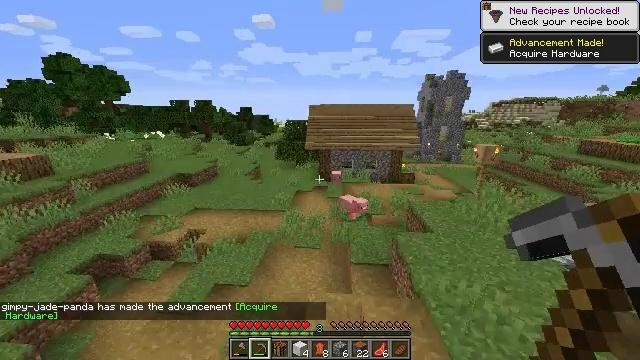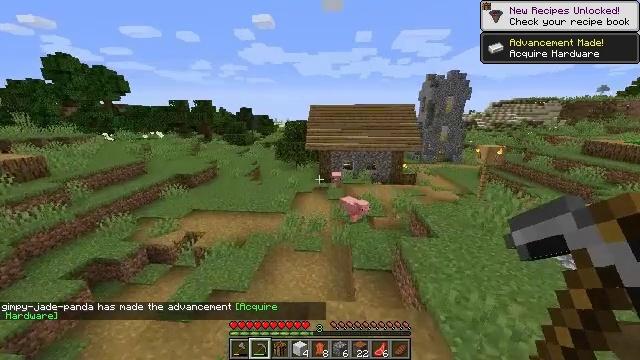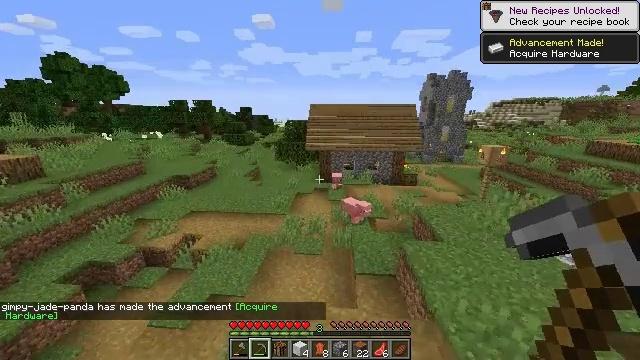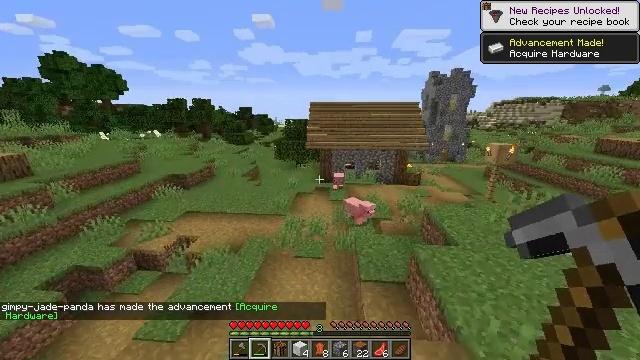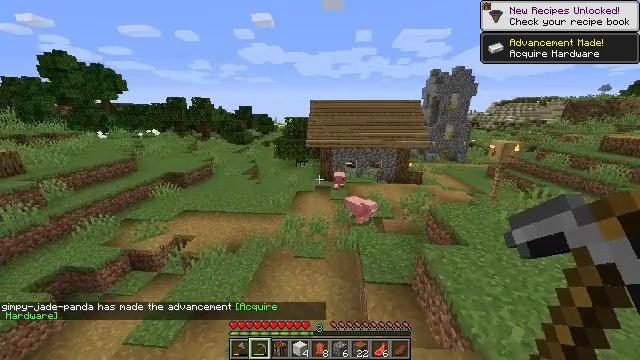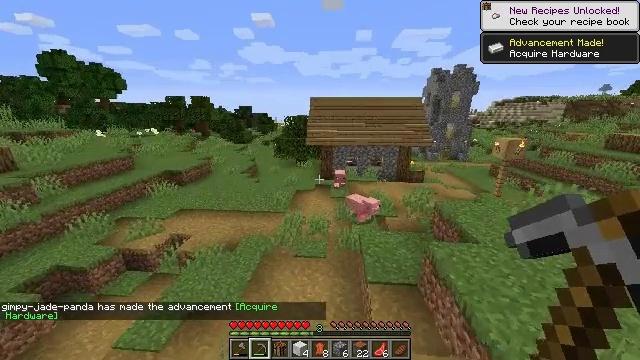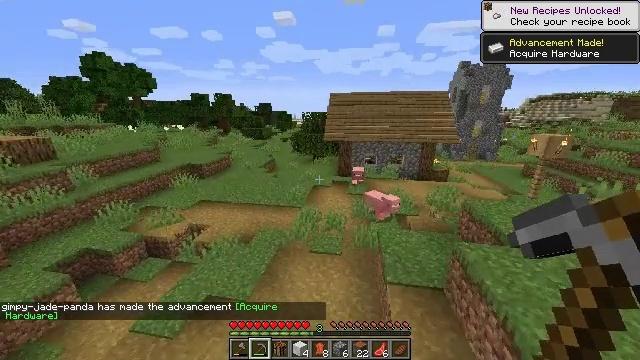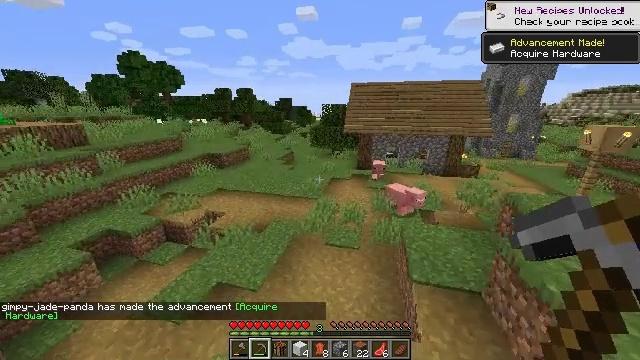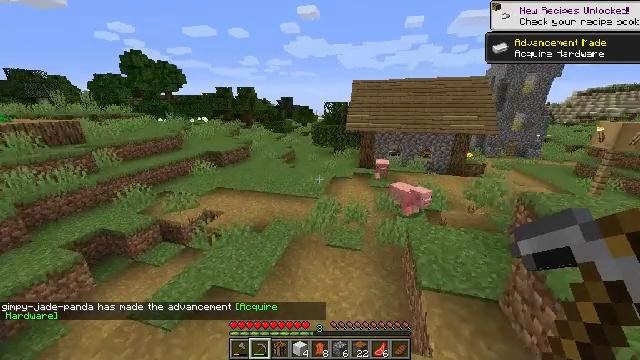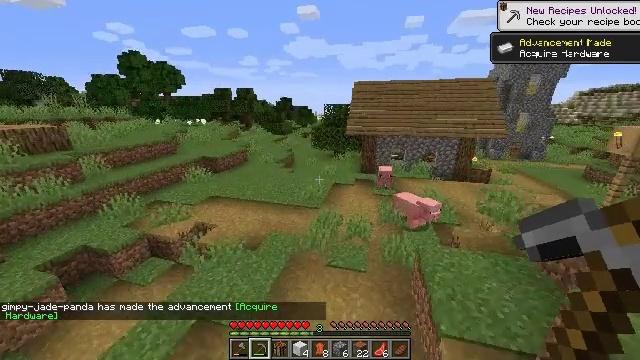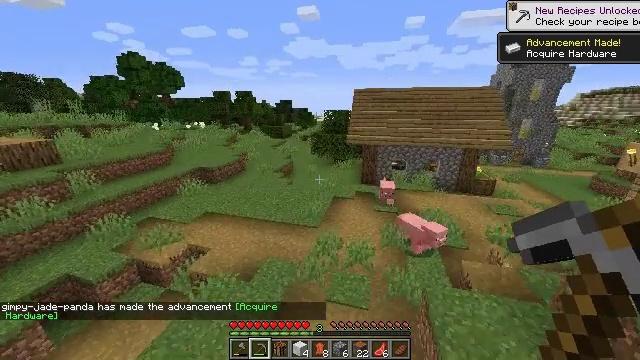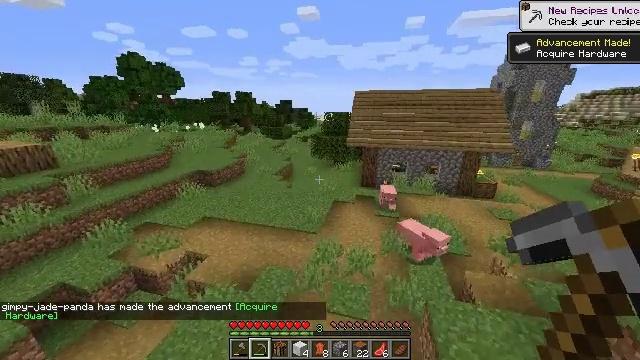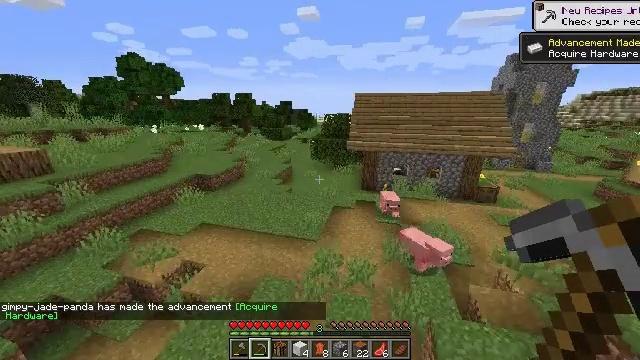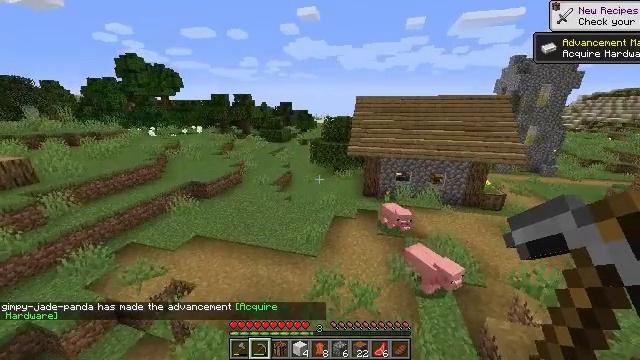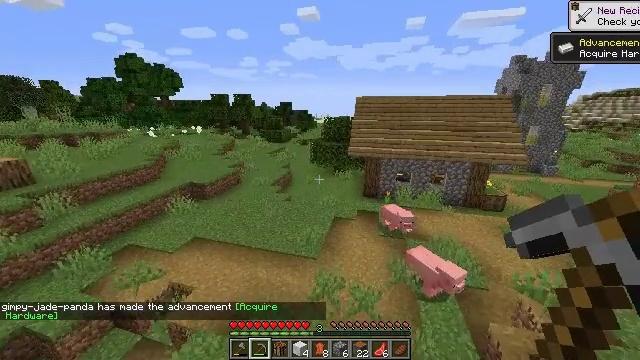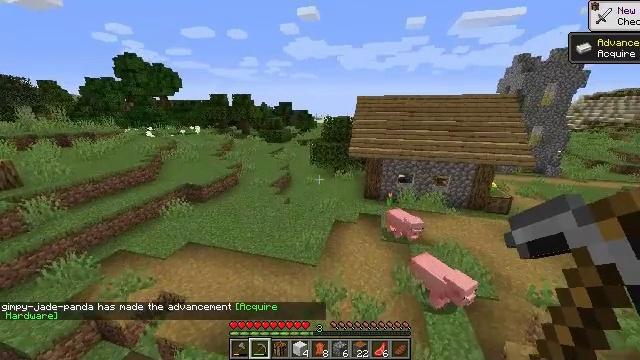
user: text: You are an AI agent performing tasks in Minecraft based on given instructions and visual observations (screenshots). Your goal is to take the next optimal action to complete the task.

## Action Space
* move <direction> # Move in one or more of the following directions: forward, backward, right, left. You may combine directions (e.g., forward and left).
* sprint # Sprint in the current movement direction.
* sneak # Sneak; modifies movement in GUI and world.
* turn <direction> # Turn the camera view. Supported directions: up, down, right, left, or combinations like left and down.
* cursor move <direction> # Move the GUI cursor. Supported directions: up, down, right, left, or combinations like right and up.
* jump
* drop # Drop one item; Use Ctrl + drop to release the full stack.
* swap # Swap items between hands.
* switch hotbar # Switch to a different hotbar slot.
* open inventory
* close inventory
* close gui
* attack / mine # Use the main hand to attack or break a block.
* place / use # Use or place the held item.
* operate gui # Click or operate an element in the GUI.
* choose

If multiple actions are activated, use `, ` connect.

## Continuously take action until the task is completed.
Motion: motion action
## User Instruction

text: Mine the cobblestone stairs.
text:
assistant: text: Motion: move forward, sprint, jump
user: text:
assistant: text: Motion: move forward, sprint, jump
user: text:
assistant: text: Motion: move forward, sprint, jump
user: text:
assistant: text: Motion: move forward, sprint, jump
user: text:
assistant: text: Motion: move forward, sprint, jump
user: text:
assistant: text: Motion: move forward, sprint, turn left, jump
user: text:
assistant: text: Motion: move forward, sprint, turn left, jump
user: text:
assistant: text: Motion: move forward, sprint
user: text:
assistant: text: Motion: move forward, sprint, jump
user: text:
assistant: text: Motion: move forward, sprint, jump
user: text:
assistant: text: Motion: move forward, sprint, jump
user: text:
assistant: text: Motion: move forward, sprint, jump
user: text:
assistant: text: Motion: move forward, sprint, jump
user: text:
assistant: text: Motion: move forward, sprint, jump
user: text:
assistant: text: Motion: move forward, sprint, jump
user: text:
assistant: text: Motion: move forward, sprint, jump
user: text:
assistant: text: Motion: move forward, sprint, jump
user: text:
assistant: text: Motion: move forward, sprint, turn up, jump
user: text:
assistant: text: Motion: move forward, sprint, jump
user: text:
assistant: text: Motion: move forward, sprint, jump
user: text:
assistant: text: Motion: move forward, sprint
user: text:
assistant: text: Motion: move forward, sprint, jump
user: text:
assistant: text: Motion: move forward, sprint, turn up, jump
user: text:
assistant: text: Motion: move forward, sprint, turn right and up, jump
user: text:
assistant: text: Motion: move forward, sprint, turn right and up, jump
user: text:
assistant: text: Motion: move forward, sprint, turn right and up, jump
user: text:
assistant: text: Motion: move forward, sprint, turn right and up, jump
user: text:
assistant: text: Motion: move forward, sprint, turn right, jump
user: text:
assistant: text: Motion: move forward, sprint, turn right, jump
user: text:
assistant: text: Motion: move forward, sprint, turn right, jump